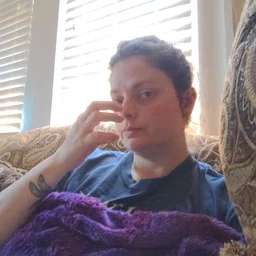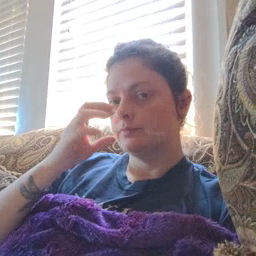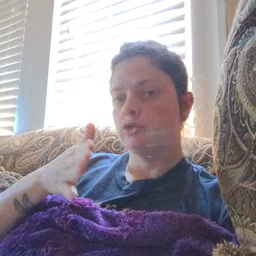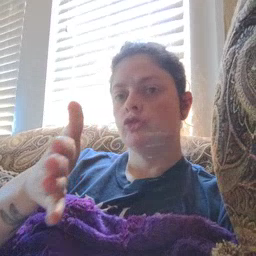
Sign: fish